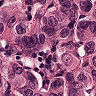
Metastatic tissue present: yes